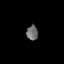
Tissue: skin
Cell type: Epithelial cells
Senescence score: 0.2219
Nuclear area (px): 169
Mean DAPI intensity: 106.893